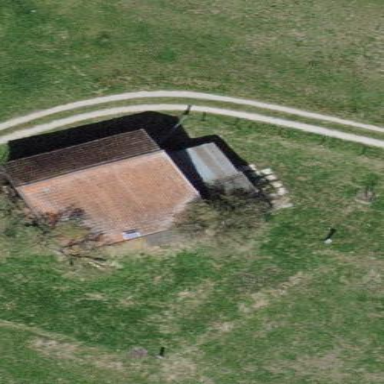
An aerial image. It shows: Shed.